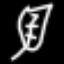
Label: leaf